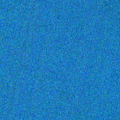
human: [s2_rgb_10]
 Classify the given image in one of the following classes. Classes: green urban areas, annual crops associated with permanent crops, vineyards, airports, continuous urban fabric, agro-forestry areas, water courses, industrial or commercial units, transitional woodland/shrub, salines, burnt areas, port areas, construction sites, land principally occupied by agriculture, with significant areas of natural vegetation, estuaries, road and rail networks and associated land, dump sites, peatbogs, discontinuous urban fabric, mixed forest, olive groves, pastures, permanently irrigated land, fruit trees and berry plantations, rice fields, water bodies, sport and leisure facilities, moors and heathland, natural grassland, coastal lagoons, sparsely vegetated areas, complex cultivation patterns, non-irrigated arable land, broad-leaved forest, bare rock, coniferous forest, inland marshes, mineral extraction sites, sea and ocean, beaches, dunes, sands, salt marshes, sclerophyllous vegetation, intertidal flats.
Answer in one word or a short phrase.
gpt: sea and ocean